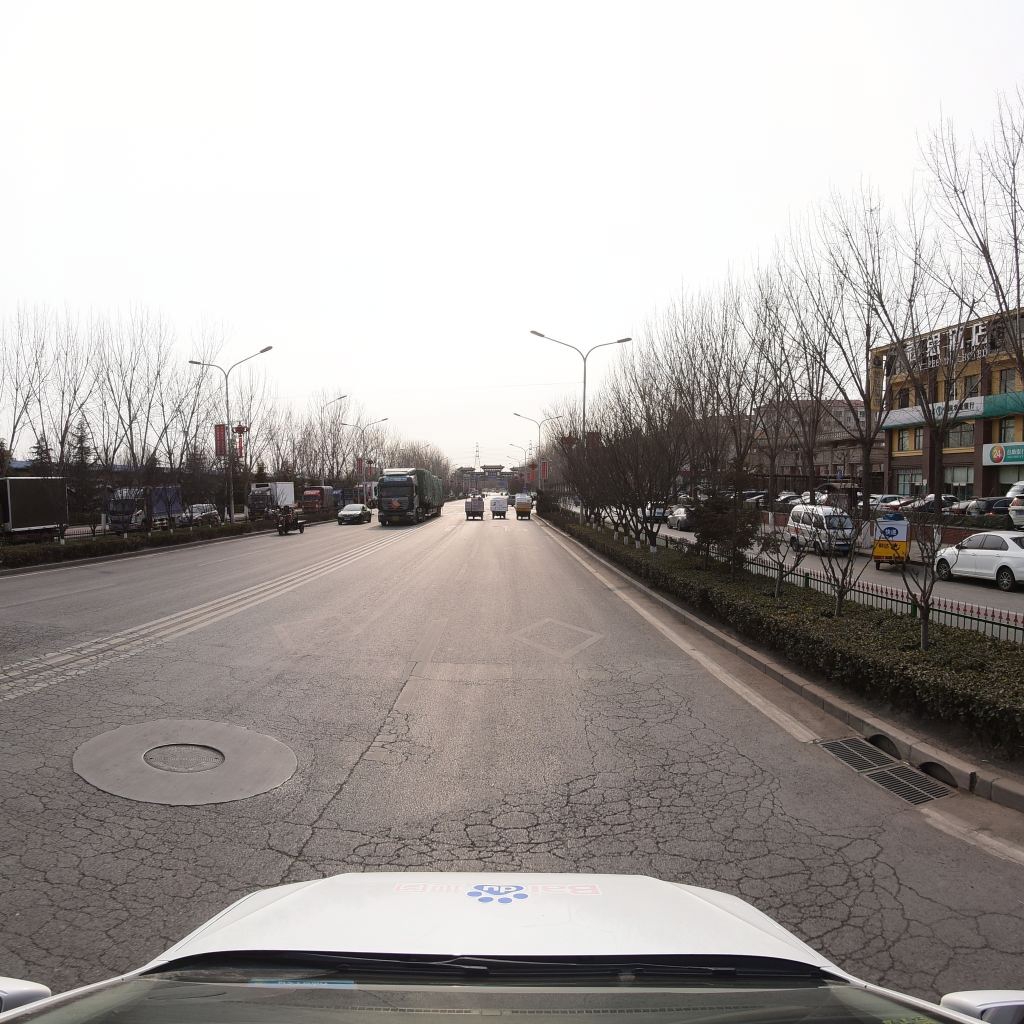
Region: Fengtai
Road damage annotations: alligator crack, manhole cover